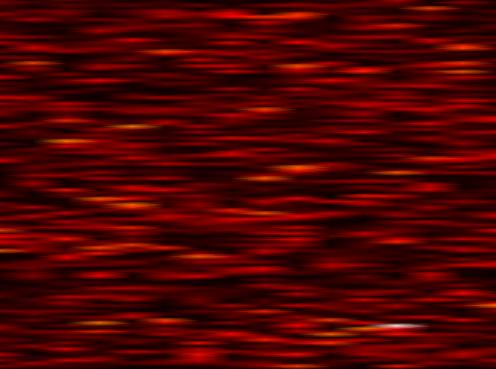
Label: UFMC